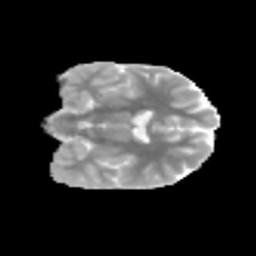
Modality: MD
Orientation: coronal
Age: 12
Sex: female
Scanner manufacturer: siemens
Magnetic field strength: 3 T
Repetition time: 3.8 s
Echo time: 0.07 s